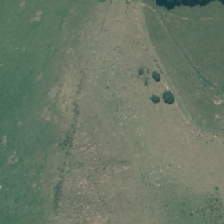
Land cover: grose_broom